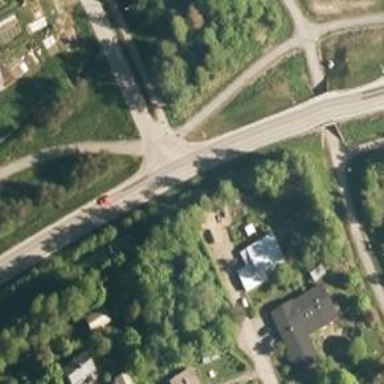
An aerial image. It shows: Uncontrolled road crossing.